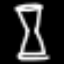
Label: hourglass